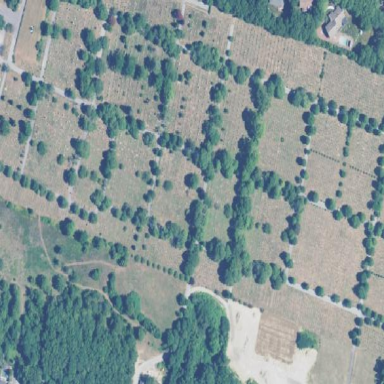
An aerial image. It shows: Cemetery.